Interaction volume radius: 5 \u00c5
Interaction volume height: 20 \u00c5
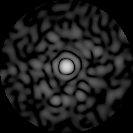
Disorder parameter: 0.8374